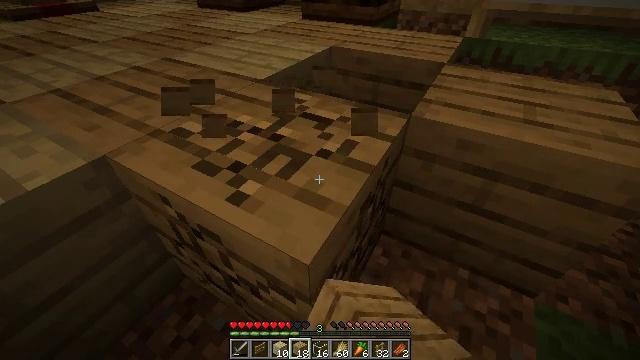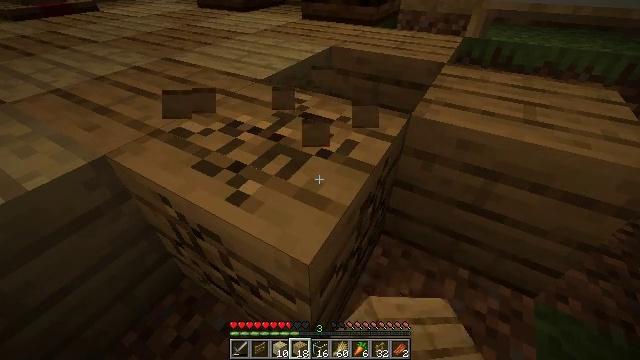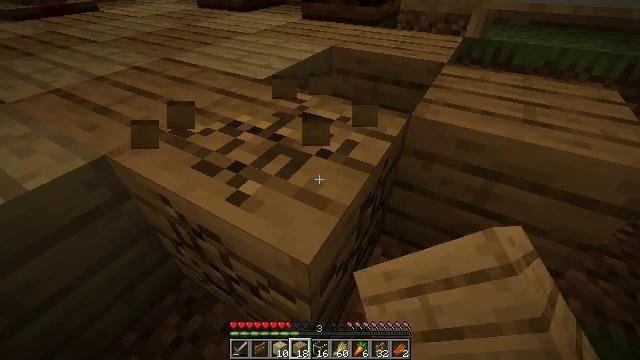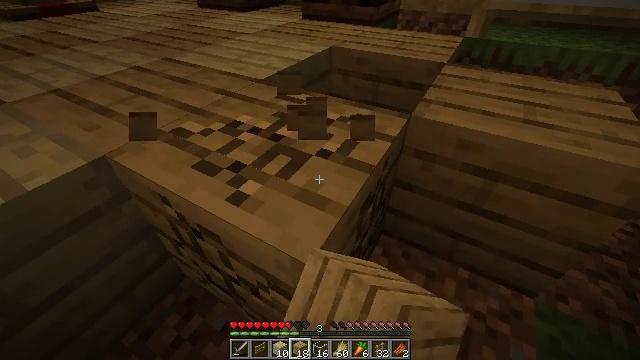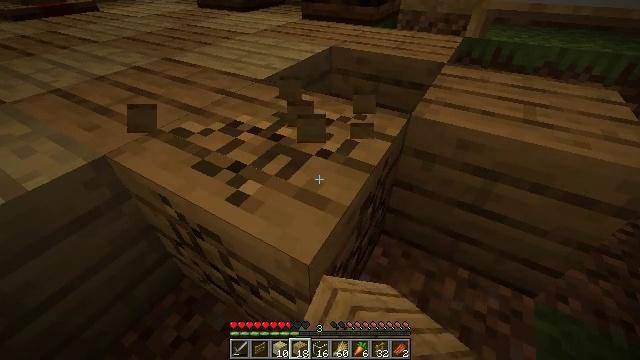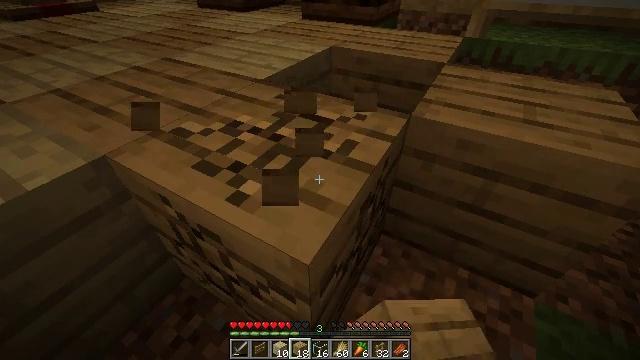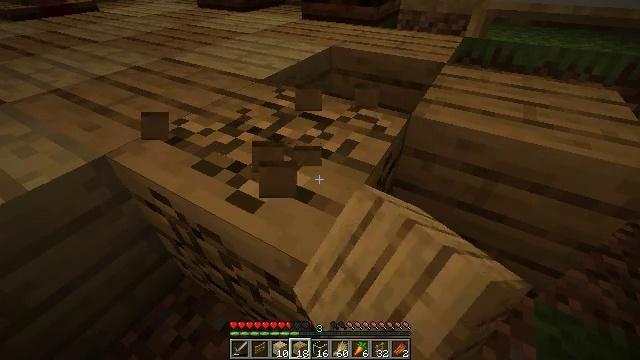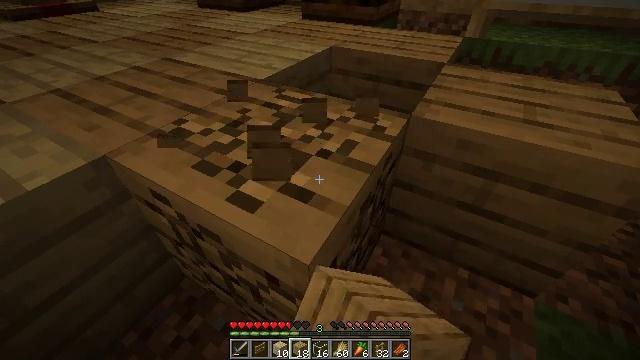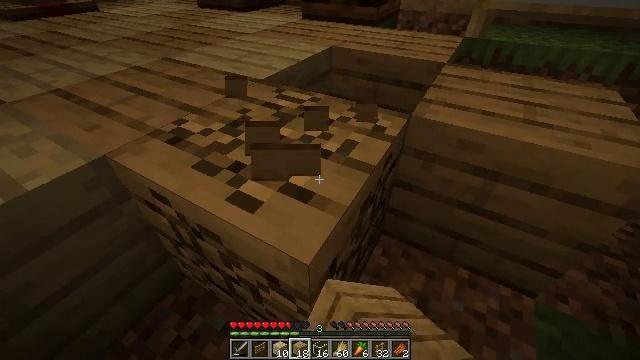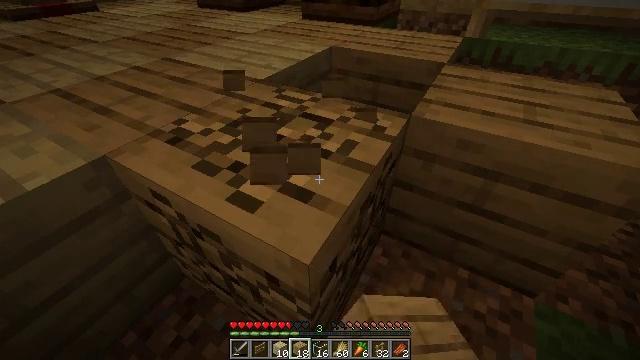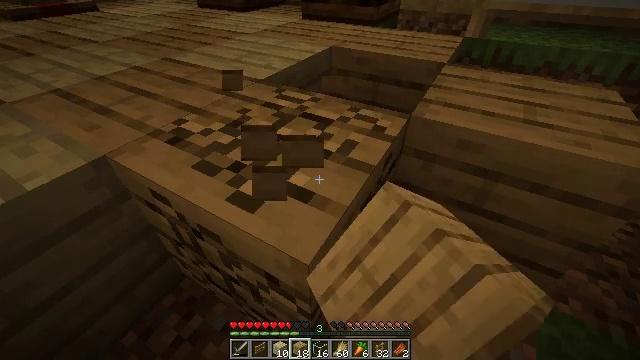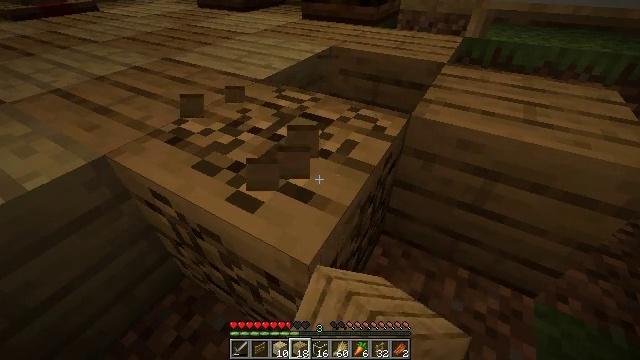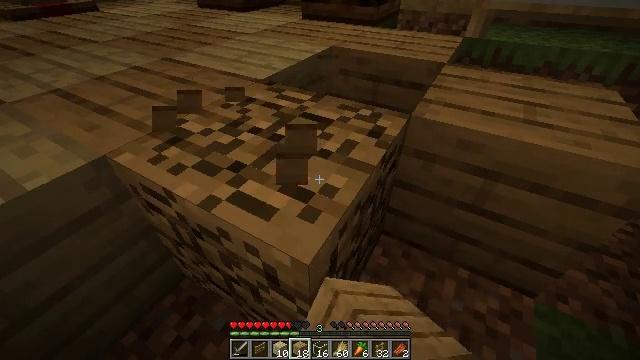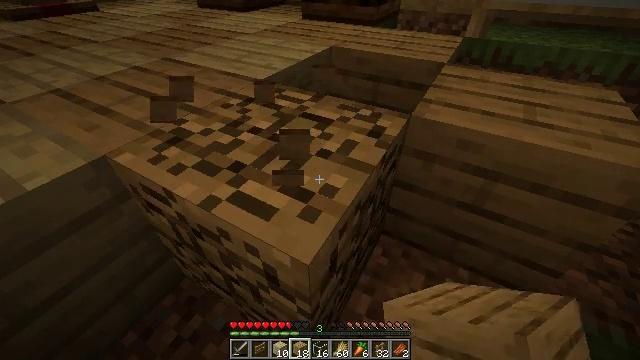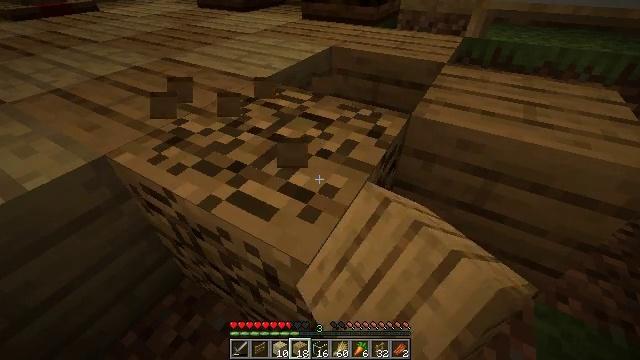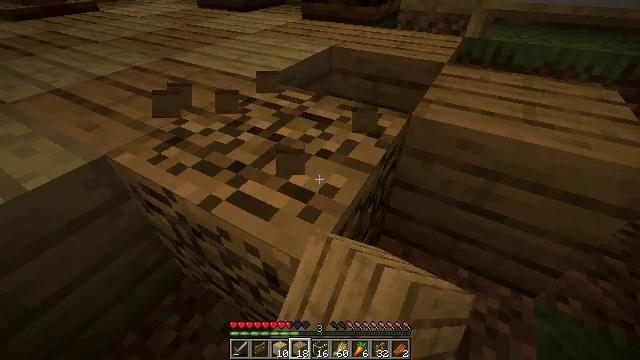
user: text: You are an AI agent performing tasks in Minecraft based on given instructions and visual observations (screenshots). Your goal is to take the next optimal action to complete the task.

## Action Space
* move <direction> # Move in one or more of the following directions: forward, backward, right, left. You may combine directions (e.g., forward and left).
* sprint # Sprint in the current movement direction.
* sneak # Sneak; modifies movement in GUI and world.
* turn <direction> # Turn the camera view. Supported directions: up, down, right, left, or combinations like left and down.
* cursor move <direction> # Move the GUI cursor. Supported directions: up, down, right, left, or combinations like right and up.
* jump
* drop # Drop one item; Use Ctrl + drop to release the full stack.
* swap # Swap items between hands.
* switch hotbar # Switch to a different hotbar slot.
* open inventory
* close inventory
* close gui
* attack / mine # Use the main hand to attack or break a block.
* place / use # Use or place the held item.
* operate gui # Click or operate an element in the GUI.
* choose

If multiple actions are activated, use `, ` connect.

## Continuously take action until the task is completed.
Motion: motion action
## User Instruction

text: Mine planks.
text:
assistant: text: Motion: attack / mine
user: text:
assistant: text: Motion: attack / mine
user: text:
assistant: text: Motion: attack / mine
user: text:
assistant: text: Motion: attack / mine
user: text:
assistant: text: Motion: attack / mine
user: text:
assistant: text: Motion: attack / mine
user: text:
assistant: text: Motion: attack / mine
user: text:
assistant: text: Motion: attack / mine
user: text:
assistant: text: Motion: attack / mine
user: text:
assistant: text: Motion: attack / mine
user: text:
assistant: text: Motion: attack / mine
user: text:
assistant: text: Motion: attack / mine
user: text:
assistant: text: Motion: attack / mine
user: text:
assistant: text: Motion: attack / mine
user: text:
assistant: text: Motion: attack / mine
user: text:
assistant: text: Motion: attack / mine
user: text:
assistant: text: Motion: attack / mine
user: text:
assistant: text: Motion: attack / mine
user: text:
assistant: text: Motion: attack / mine
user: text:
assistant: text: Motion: attack / mine
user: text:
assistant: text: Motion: attack / mine
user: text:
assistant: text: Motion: attack / mine
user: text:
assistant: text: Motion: attack / mine
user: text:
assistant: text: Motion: attack / mine
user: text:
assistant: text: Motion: move forward, turn right, attack / mine
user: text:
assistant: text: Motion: move forward, turn right, attack / mine
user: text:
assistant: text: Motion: move forward, turn right, attack / mine
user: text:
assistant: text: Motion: move forward, turn right, attack / mine
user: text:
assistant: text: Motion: move forward, turn right, attack / mine
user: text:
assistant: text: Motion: move forward, turn right, attack / mine